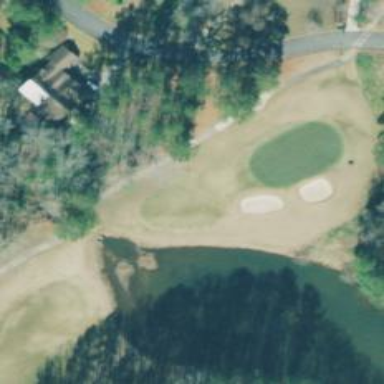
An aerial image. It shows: Golf fairway in the image.